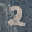
Label: 2